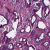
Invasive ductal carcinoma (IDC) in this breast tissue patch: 1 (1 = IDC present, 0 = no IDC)